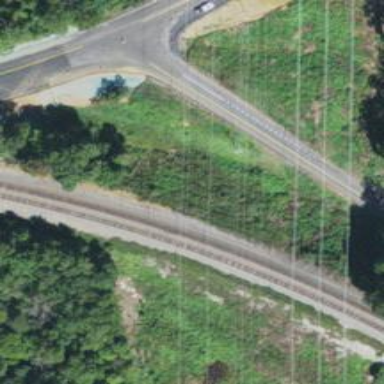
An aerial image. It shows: Railway track.